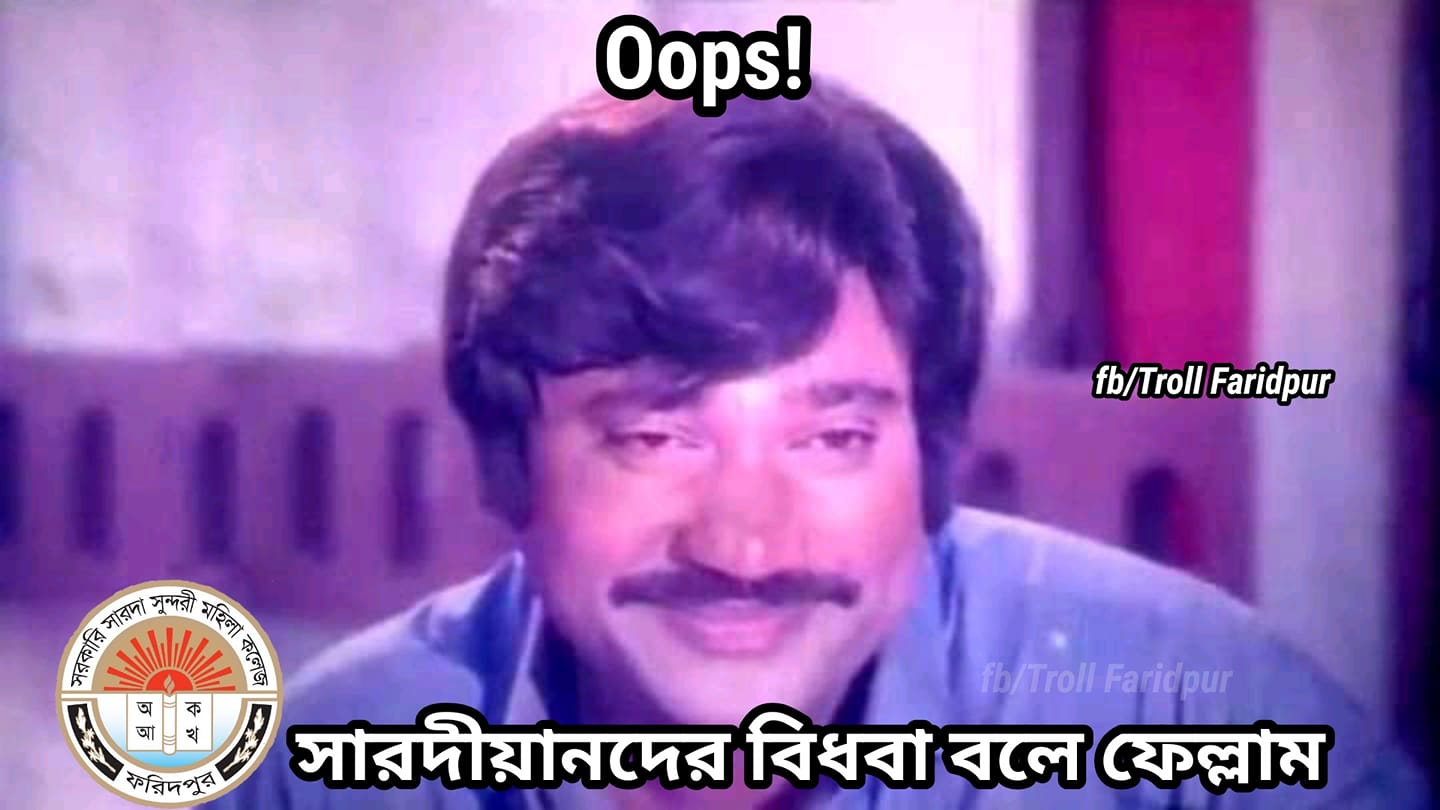
Caption: Oops !     সারদীয়ানদের বিধবা বলে ফেললাম
Label: non-hate